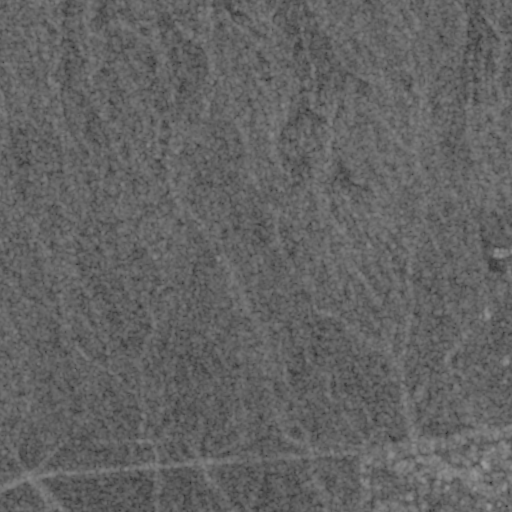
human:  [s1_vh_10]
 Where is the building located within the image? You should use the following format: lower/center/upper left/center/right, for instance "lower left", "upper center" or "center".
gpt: The building is located in the center right of the image.
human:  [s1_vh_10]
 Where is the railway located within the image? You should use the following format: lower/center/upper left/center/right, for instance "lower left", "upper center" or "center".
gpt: The railway is located in the lower of the image.
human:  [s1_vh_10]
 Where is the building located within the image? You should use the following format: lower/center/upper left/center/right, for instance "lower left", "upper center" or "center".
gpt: The building is located in the lower right of the image.
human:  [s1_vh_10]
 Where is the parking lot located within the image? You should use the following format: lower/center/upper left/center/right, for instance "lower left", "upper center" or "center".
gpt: There is no parking lot in the image.

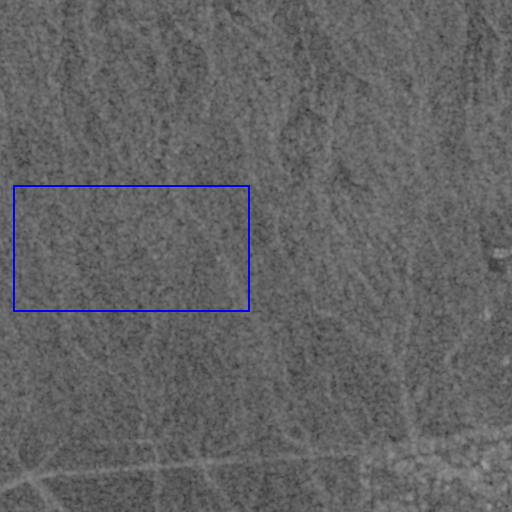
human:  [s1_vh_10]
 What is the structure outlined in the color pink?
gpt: There is no pink outline.
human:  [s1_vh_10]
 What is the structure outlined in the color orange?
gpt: There is no structure outlined in orange.